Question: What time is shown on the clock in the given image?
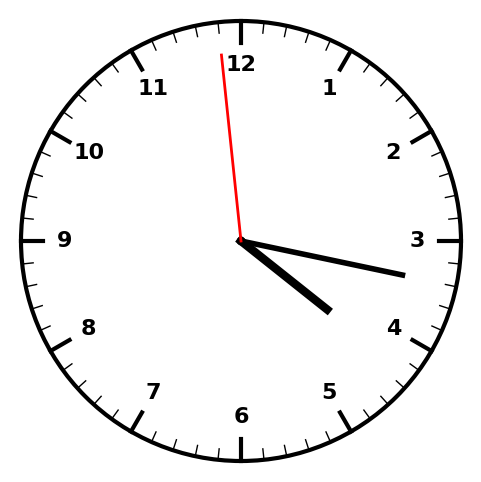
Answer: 04:16:59